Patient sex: M
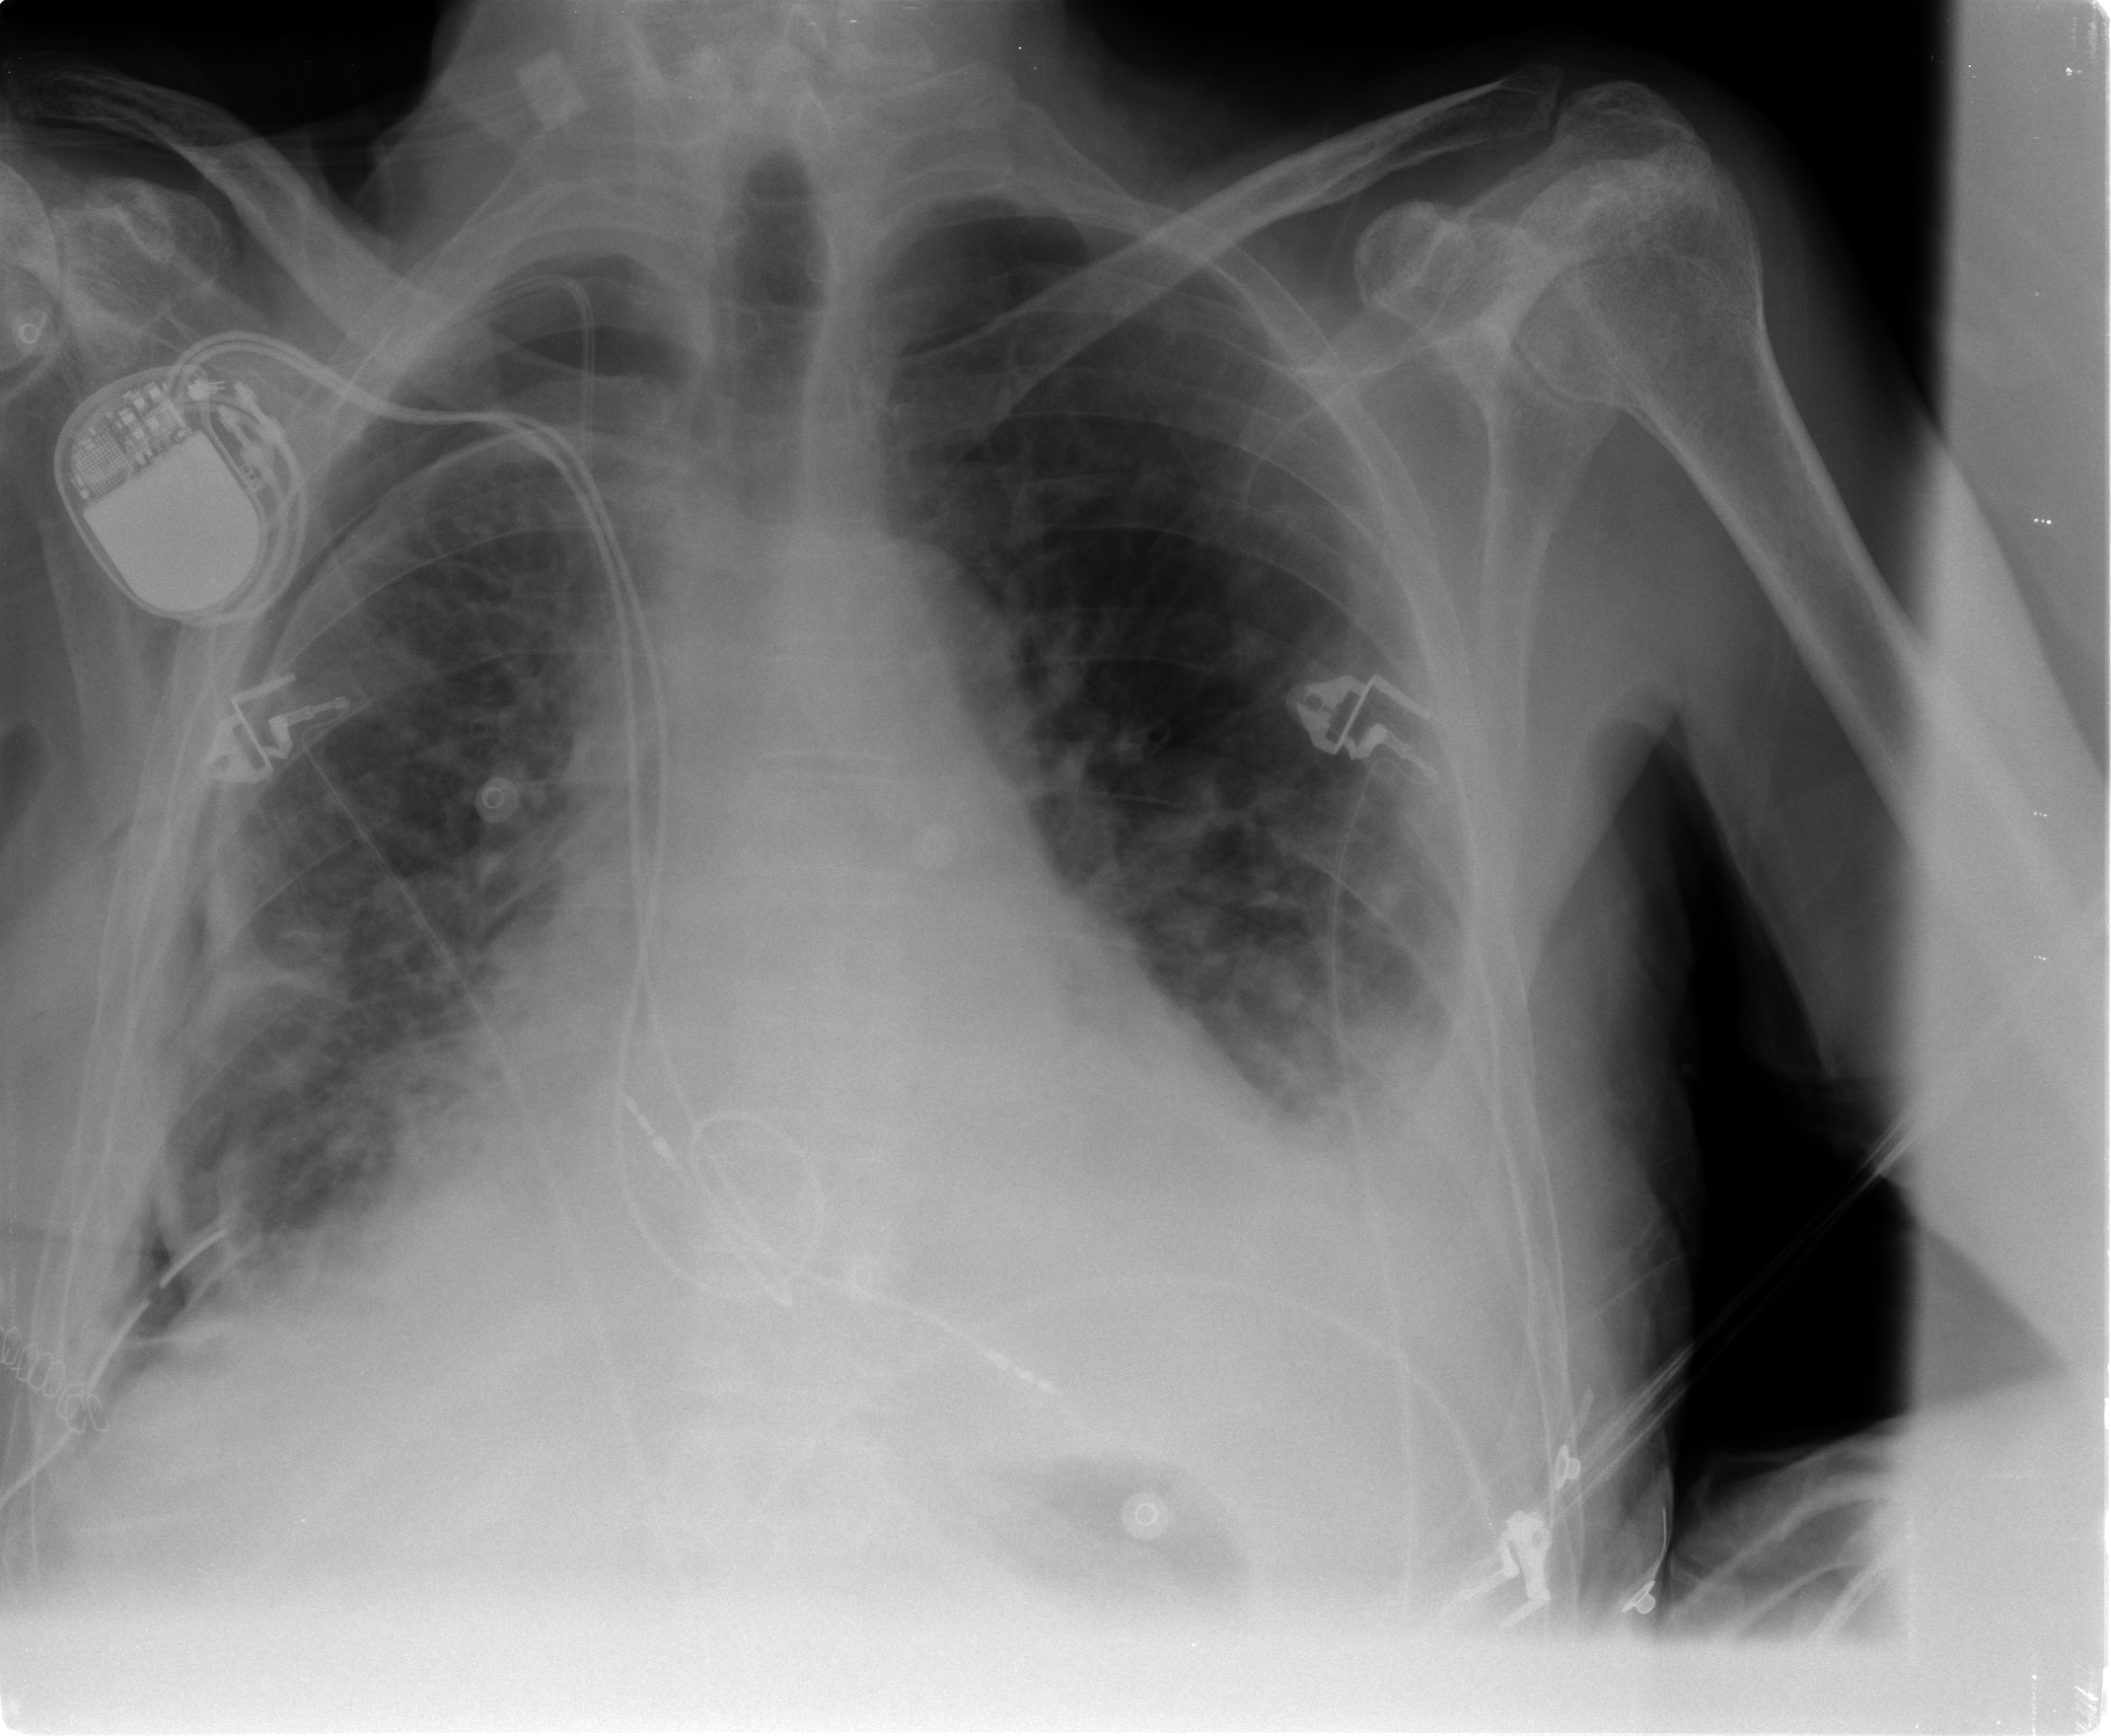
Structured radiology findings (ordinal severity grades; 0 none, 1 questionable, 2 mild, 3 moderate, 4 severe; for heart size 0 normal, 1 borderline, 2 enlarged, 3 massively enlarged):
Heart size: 1
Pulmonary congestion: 2
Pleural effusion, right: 2
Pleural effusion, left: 2
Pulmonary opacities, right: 0
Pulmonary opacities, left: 0
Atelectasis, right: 2
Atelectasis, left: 2